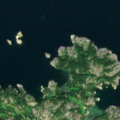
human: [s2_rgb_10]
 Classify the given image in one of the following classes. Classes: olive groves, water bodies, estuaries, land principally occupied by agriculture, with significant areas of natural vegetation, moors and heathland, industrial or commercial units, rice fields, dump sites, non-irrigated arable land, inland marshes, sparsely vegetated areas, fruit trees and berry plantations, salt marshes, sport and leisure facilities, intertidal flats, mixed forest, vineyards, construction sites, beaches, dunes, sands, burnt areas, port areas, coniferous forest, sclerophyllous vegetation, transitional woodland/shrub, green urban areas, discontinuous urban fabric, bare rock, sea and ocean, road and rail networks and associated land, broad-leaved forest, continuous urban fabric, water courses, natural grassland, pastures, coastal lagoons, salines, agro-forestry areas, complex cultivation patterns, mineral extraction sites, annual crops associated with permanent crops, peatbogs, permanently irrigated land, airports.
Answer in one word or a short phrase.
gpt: land principally occupied by agriculture, with significant areas of natural vegetation, broad-leaved forest, bare rock, sea and ocean